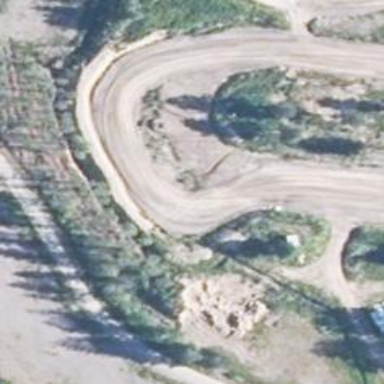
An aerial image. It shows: Raceway road.